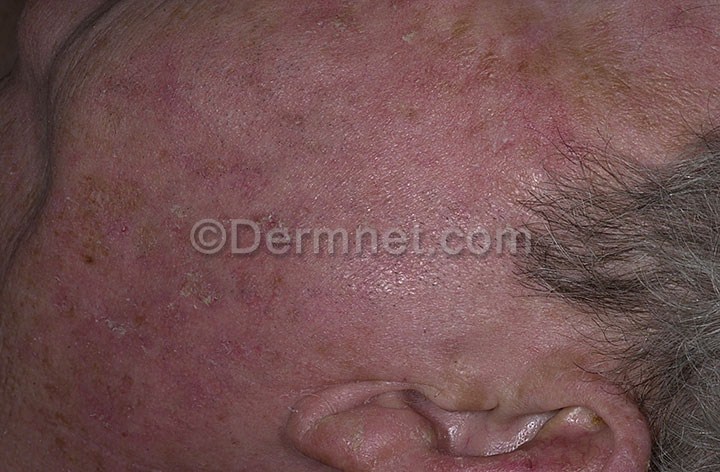
Disease: Actinic Keratosis Basal Cell Carcinoma and other Malignant Lesions